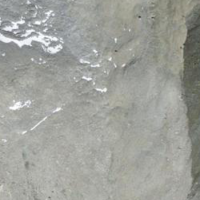
EUNIS habitat code: 48
Species observed at this site:
Saxifraga oppositifolia